Question:
I am creating a table using html. I want to create continuous lines for different table rows without connecting lines for the first row. Using border-collapse attribute of table could help join the lines but this would also join the line of header, leaving no space between cells of header. What can I do to connect lines with blue circle without affecting the highest one?
<URL>, html and css codes.
'''
<table id="table">
<tr>
<td>ENTERPRISE</td>
<td>PRIMARY VARIABLES</td>
<td>SECONDARY VARIABLES</td>
</tr>
<tr>
<td>Labor Market</td>
<td>N/A</td>
<td>Both events had an excellent attendance from C-level executives, with the CFO Forum having its highest attendance rate so far.</td>
</tr>
<tr>
<td>Economic Diversification</td>
<td>recently hosted two of its flagship events in Hong Kong, the INED Forum and CBA Forum.</td>
<td>For further information on previous INED and CFO events, please click here to access the Pursuits Resource Centre.</td>
</tr>
<tr>
<td>Innovation and R&D</td>
<td>He has vast experience working with insurance audit clients, and will be working on two global accounts.</td>
<td>Sandy specialises in tax, and brings vast knowledge with her in terms of asset management and private equity</td>
</tr>
</table>
#table tr:first-of-type td{
font-size: 18pt;
color: rgb(0,37,122);
background-color: rgb(152,198,234);
text-align: center;
font-family: "Arial Bold";
height: 18px;
}
#table tr:not(:first-of-type){
font-family: "Arial Regular";
font-size: 14pt;
color: rgb(51,51,51);
}
td{
padding-top: 18px;/*2.3653%*/
padding-bottom: 18px;
padding-right: 57px; /*3.5625%*/
border-style:none none solid none;
}
tr td:last-of-type{
padding-right: 0;
}
'''
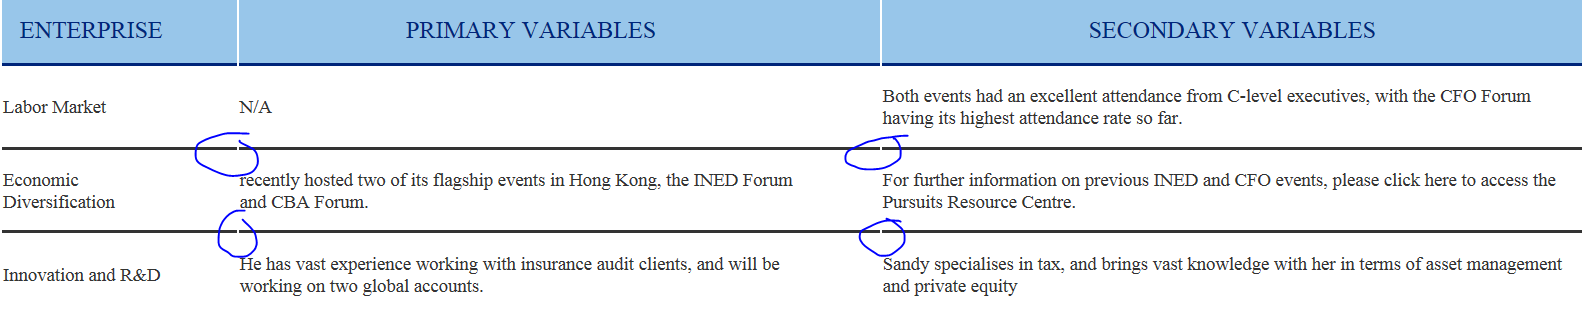
Answer: '''
#table {
border-spacing:0
}
'''
is your answer